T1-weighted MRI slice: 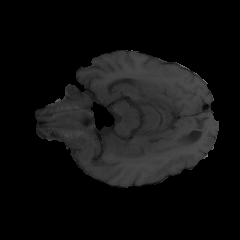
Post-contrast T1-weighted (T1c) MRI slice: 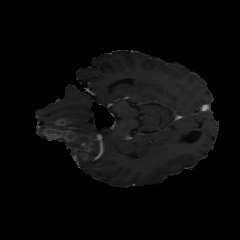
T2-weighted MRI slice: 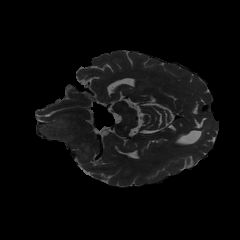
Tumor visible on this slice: yes